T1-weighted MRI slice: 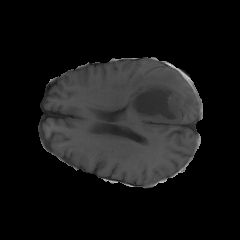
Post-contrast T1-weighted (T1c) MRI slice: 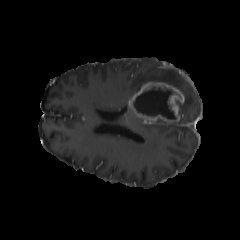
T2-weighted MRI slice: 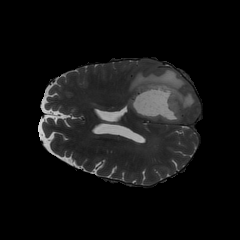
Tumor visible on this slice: yes